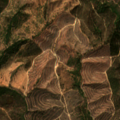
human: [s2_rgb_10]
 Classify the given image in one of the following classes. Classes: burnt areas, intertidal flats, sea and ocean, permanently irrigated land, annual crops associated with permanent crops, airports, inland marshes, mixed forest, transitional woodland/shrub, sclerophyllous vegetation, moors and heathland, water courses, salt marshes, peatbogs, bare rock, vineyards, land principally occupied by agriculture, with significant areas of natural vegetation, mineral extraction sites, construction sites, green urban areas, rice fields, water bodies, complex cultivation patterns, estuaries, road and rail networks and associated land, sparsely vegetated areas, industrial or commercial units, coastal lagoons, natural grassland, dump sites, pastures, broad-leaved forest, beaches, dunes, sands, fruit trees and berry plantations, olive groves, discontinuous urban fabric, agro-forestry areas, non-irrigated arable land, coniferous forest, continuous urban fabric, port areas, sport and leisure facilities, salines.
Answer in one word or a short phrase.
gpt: land principally occupied by agriculture, with significant areas of natural vegetation, broad-leaved forest, transitional woodland/shrub